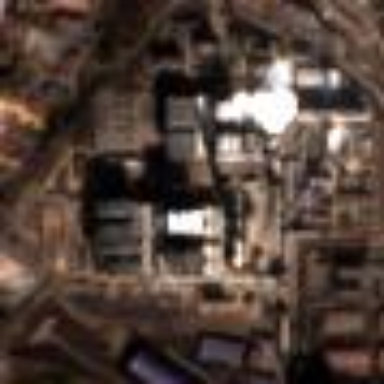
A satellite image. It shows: Industrial area with coal power plant.